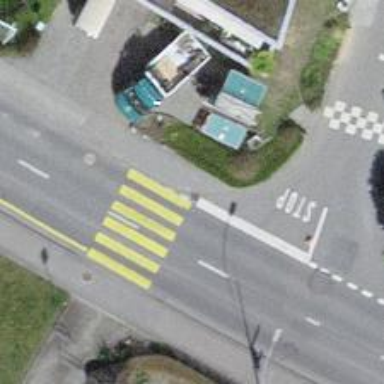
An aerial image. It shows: Pedestrian crossing with zebra markings on the footway.